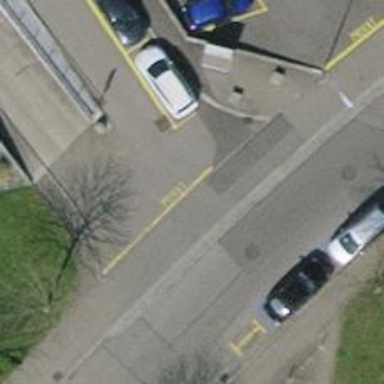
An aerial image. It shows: Unmarked crossing with traffic calming table on the road.